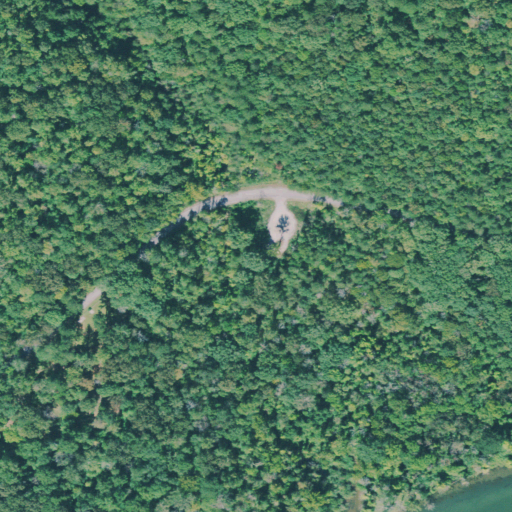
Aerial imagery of valley in Tennessee named Bill McNabb Gulf containing deciduous forest, mixed forest, open development, and open water